Question: I started recently working on API's and few API providers are not requesting redirect URL while some others are requesting. I have written an algorithmic strategy for trading using python. When I requested for API to Fyers(stockbroker), the team said me to provide a redirect URL. what is a redirect URL? and how to create it?

I have attached image for reference. In the above image, there is a text box for Redirect URL. Can you please explain what exactly is Redirect URL and how to create one for calling API for authentication if my code is on heroku?
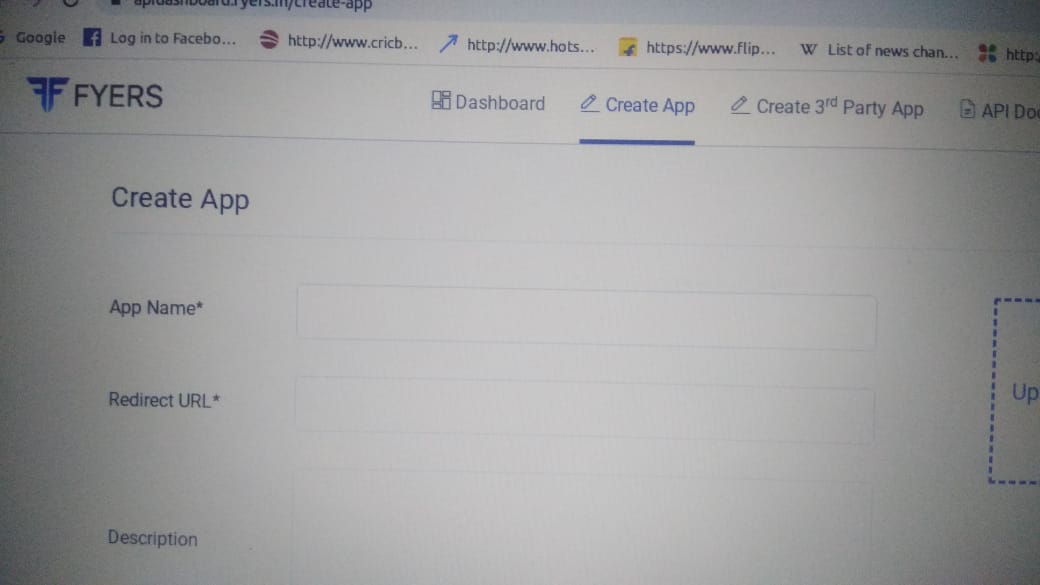
Answer: The Redirect URL is required by the <URL>: basically the authorisation server will redirect the user back to the URL registered as "Redirect URL" including an authorization code or a token.
If you register a URL like 'https://myapp.herokuapp.com' you will be redirected to
'''
https://myapp.herokuapp.com?access_code=XXX&app_id=YYY
'''
The Redirect URL needs to be a valid accessible page: if the process is manual you just copy the 'access_code' from the browser and use it accordingly.
If it is an application you need to receive the redirect above (the URL is basically your app), fetch the required information (parameters) and implement your logic.